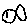
Label: fish